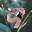
Label: 9